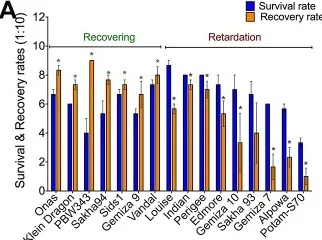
Impact of severe drought on the obtained morphological traits. Variation in the genetic response of survival and recovery rates, the response of genotypes was classified into recovering and retarding responses.
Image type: chart (chart)